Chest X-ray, AP view. Patient: 43 years old, sex F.
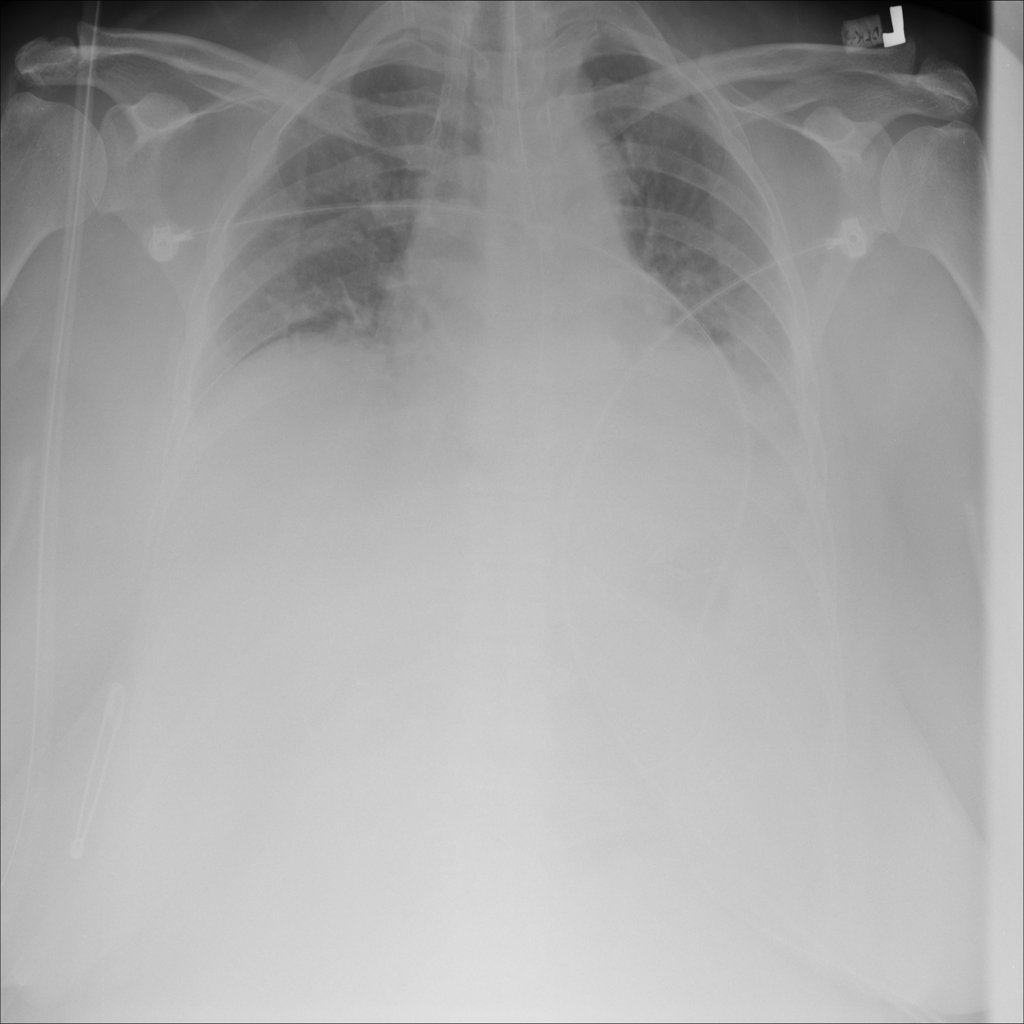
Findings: Consolidation, Infiltration